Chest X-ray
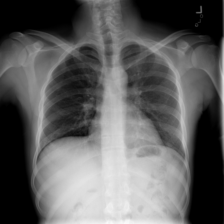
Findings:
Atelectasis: negative
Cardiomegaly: negative
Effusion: negative
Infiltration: negative
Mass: negative
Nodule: negative
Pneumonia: negative
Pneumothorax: negative
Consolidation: negative
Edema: negative
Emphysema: negative
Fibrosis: negative
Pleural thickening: negative
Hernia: negative